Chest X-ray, AP view. Patient: 69 years old, sex M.
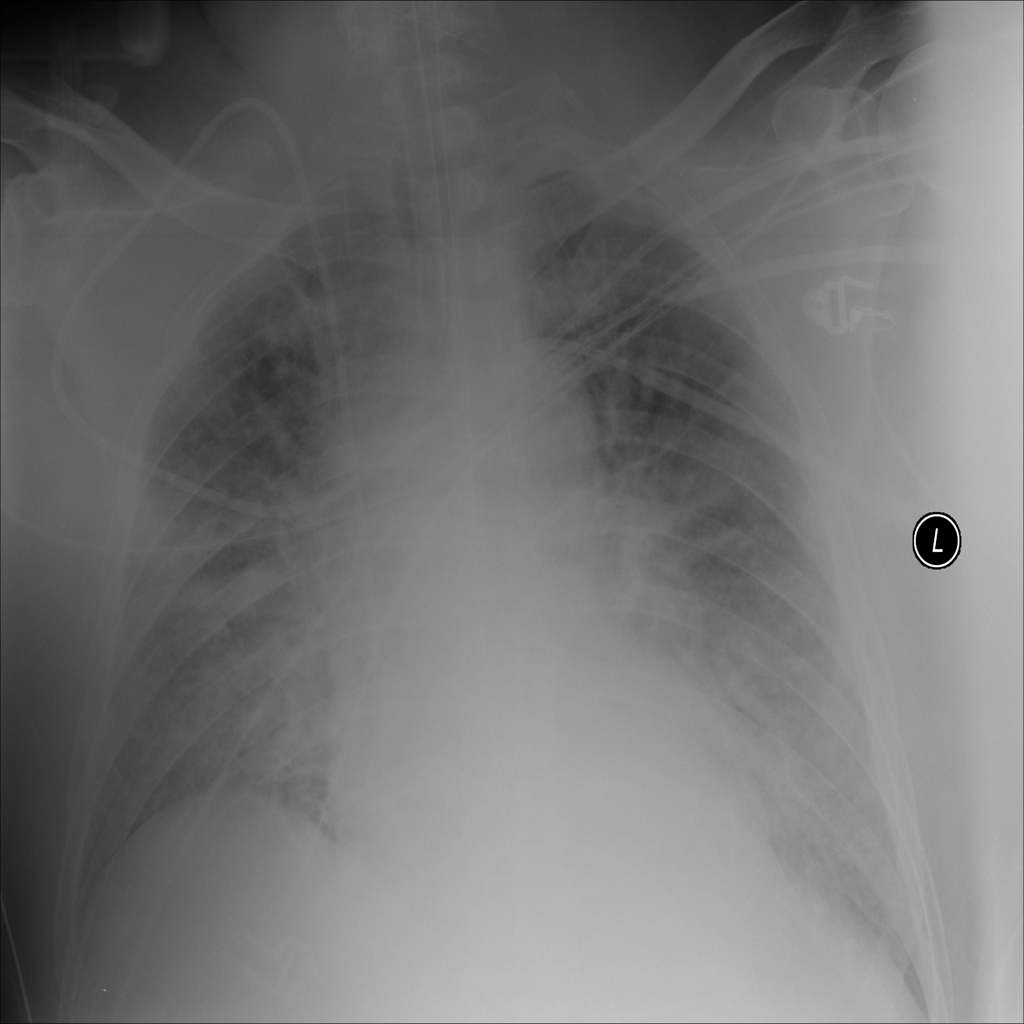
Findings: Edema, Effusion, Infiltration